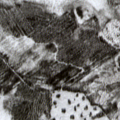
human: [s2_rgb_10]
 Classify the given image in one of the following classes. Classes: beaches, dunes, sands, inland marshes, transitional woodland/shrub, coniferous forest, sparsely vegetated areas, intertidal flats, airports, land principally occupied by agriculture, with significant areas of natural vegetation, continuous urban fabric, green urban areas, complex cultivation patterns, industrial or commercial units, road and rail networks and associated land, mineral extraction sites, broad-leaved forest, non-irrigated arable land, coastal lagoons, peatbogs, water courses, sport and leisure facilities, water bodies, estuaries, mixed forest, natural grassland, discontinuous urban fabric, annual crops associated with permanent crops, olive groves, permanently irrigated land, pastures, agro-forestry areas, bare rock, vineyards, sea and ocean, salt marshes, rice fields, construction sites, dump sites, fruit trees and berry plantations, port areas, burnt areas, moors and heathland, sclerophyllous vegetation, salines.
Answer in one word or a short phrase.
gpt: mixed forest, transitional woodland/shrub, peatbogs